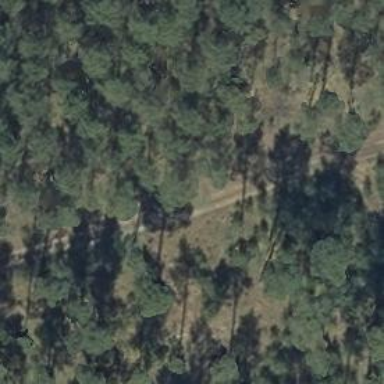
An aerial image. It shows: Sandy track road.